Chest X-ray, AP view. Patient: 46 years old, sex F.
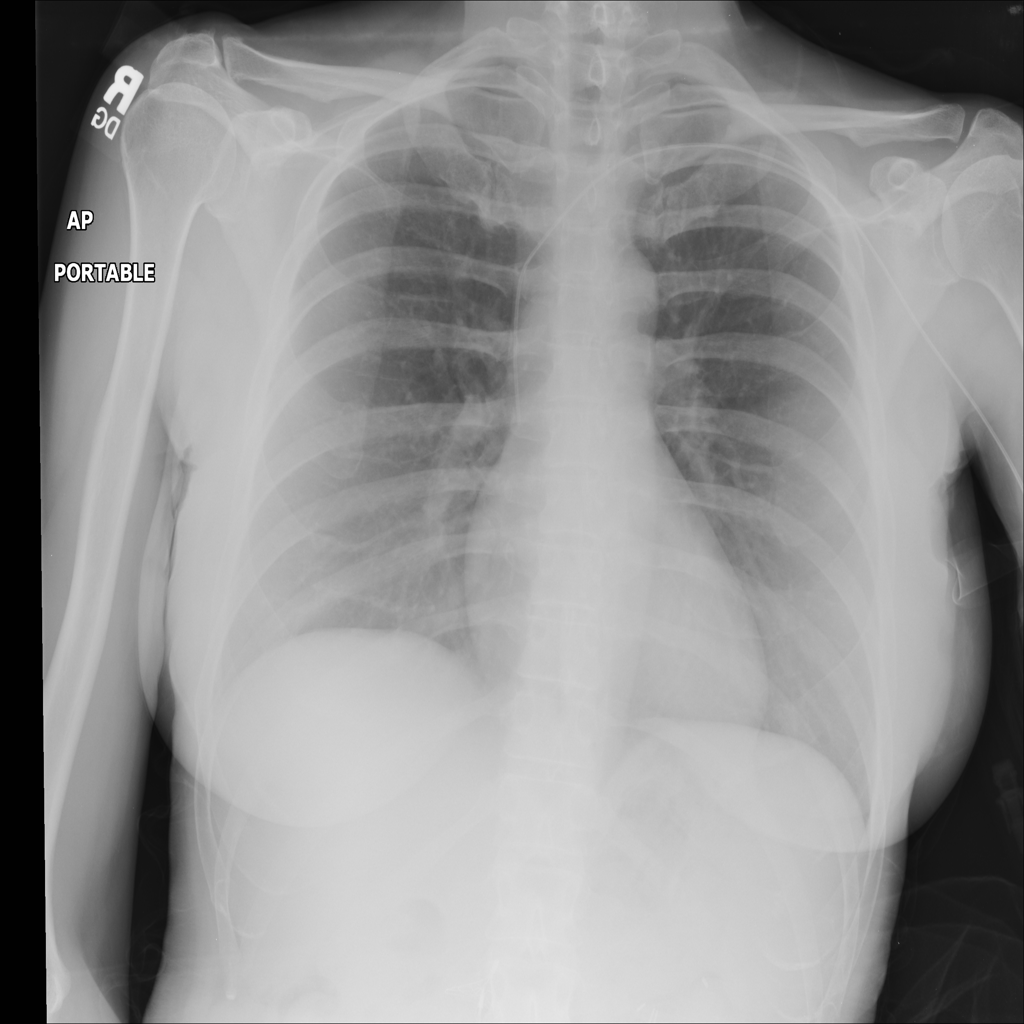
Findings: No Finding